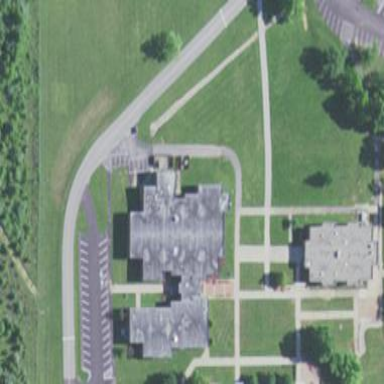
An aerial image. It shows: College building.